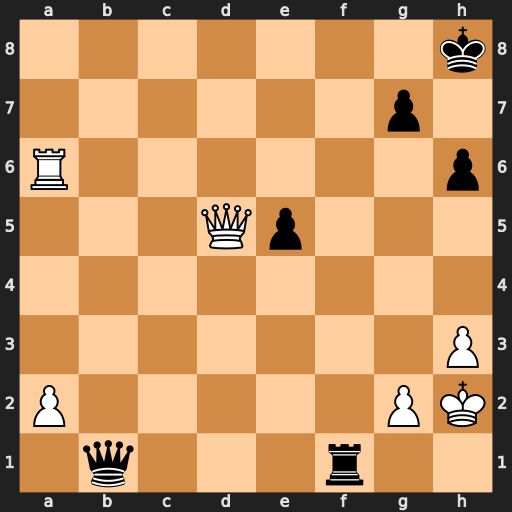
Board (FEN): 7k/6p1/R6p/3Qp3/8/7P/P5PK/1q3r2
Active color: w
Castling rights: -
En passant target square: -
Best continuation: Ra8+ Kh7 Qg8+